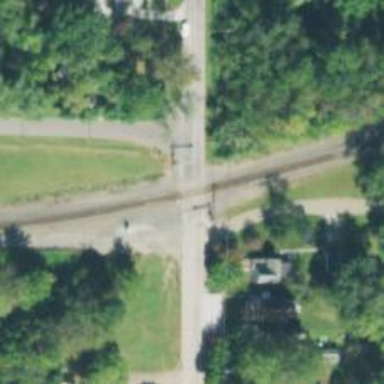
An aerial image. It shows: Railway level crossing.